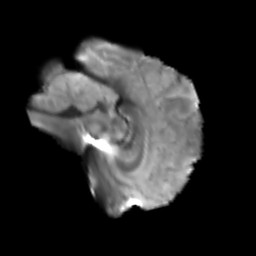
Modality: T2w
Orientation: sagittal
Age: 48
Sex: male
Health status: healthy
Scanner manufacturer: siemens
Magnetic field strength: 3 T
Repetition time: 3.6 s
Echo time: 0.0964 s